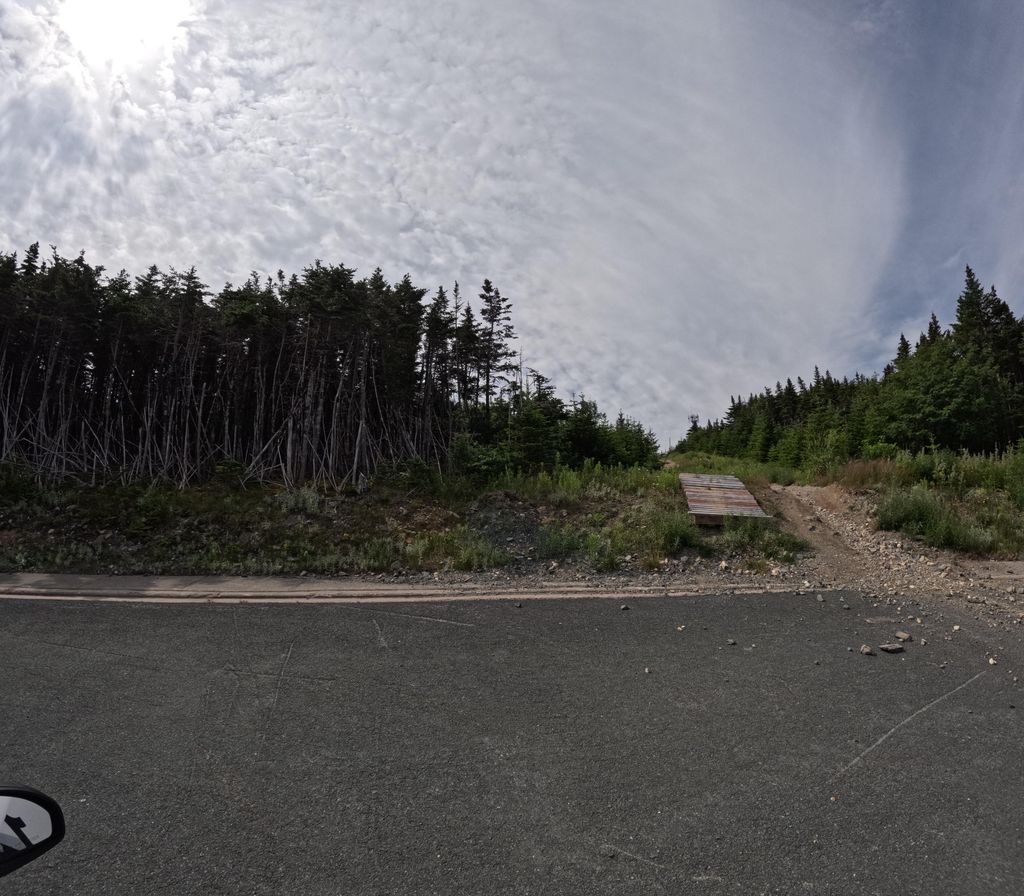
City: st_johns